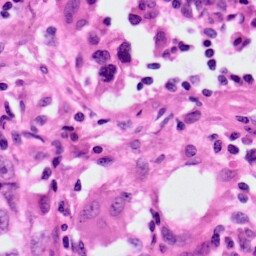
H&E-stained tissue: Lung